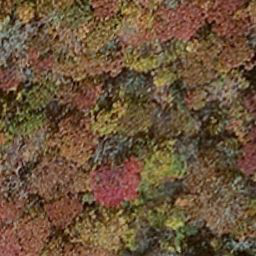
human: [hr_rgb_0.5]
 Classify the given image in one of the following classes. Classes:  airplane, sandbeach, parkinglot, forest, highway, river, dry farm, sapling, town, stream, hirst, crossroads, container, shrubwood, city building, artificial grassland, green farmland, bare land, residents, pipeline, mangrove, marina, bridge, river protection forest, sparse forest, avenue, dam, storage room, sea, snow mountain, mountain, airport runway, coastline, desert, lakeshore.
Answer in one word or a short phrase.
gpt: mangrove